Question: Count the number of objects in the diagram.
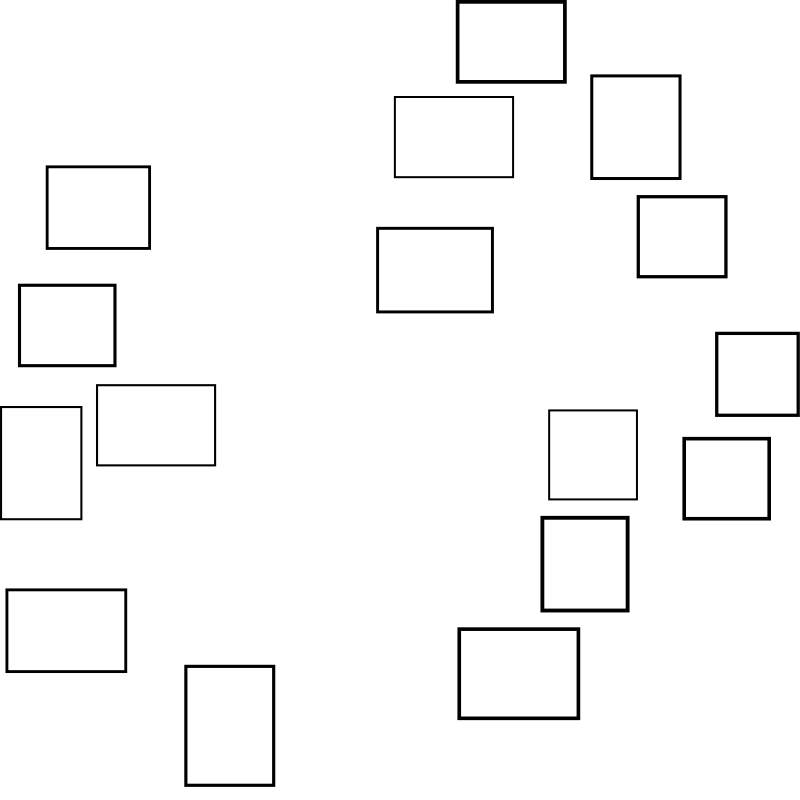
Answer: 16